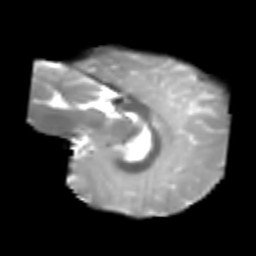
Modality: T2w
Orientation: sagittal
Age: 7
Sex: male
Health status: healthy